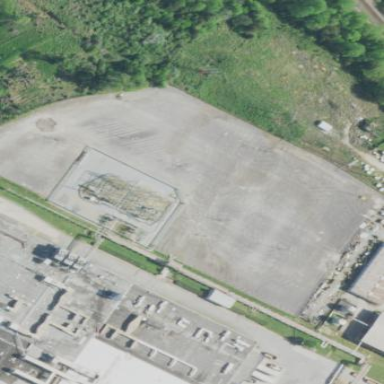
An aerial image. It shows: Industrial power substation surrounded by fence.